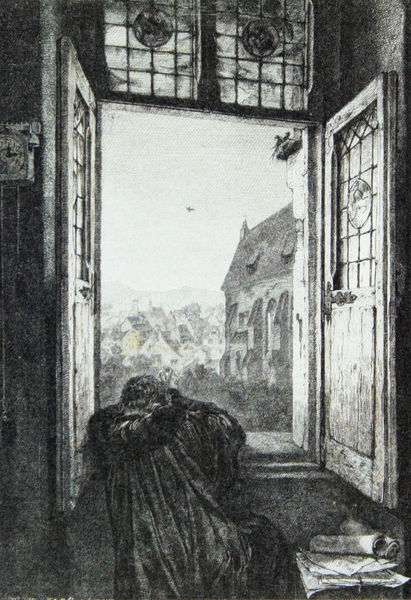
Titel: "Die Thräne quillt, die Erde hat mich wieder."
Künstler: Gabriel von Max
Schlagwörter: baum, flügel, himmel, mann, umhang, vogel, weiß, bäume, landschaft, stadt, fenster, frau, glas, grau, licht, raum, rücken, schwarz, tisch, zeichnung, zimmer, ausblick, blick, dach, haus, wand, architektur, falten, mensch, pelz, häuser, hügel, natur, vögel, busch, büsche, einsam, kirche, mantel, person, wald, aussicht, rückenansicht, papier, papiere, berge, dorf, dächer, bank, draussen, uhr, offen, kohle, scheiben, rückenfigur, scheibe, druck, schwarz-weiß, denker, rolle, wappen, öffnung, pelzkragen, fensterglas, brief, scharnier, rollen, kniend, nest, stapel, drinnen, fensterflügel, butzenscheiben, pendel, zeiger, kaputze, fesnter, papierrollen, belistift, vogelnest, bettend, ank, grafur